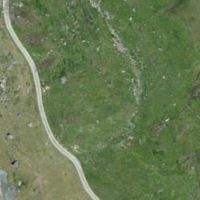
EUNIS habitat code: 26
Species observed at this site:
Marmota marmota